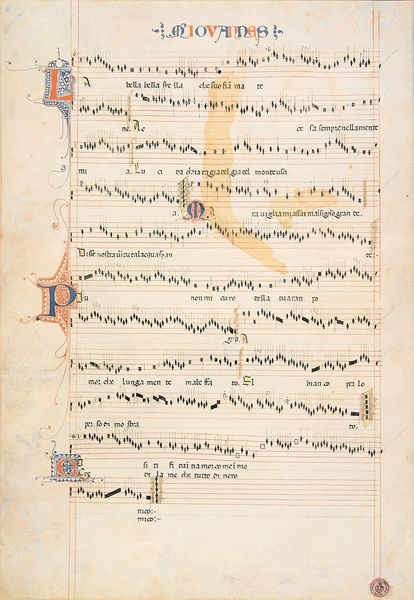
Titel: Codex Squarcialupi
Künstler: Squarcialupi Codex Meister
Institution: Florenz, Bibliotheca Medicea Laurenziana
Schlagwörter: blau, rot, blatt, gesang, musik, schrift, papier, noten, musizieren, notenblatt, striche, punkte, tusche, buch, initialen, titel, seite, text, initiale, überschrift, stempel, tinte, fleck, mittelalter, zeilen, geistlich, siegel, lied, liturgie, sigel, musiknoten, note, latein, flecke, buchmalerei, majuskel, liedtext, notenlinien, buschstaben, melodie, m, l, p, q, giovannas, miovannas